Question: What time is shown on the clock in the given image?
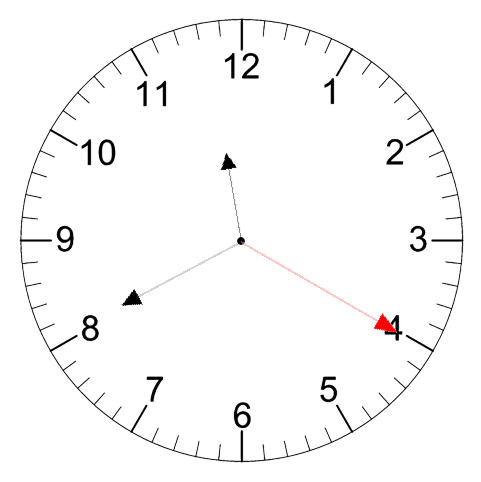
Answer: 11:40:20